Aerial crown-view tile of a tropical tree (Barro Colorado Island, Panama), acquired 20240918:
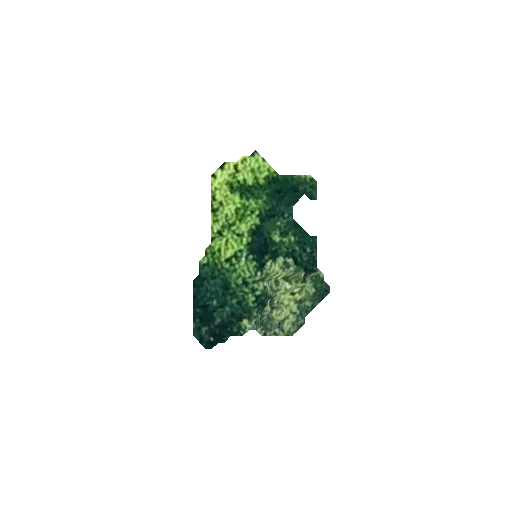
Species: Tachigali panamensis
GBIF accepted scientific name: Tachigali panamensis
Crown area: 28.509 m²